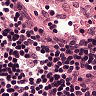
Metastatic tissue present: no